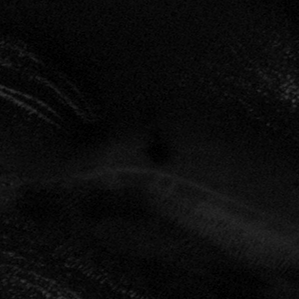
Label: frost